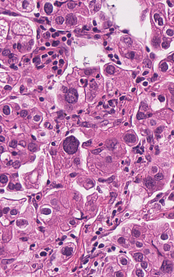
Tumor epithelial tissue: yes
Tumor-associated stroma tissue: no
Normal tissue: no